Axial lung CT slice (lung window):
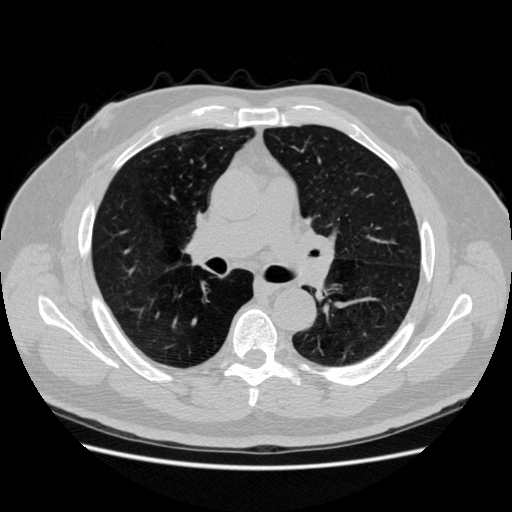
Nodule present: no